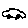
Label: car